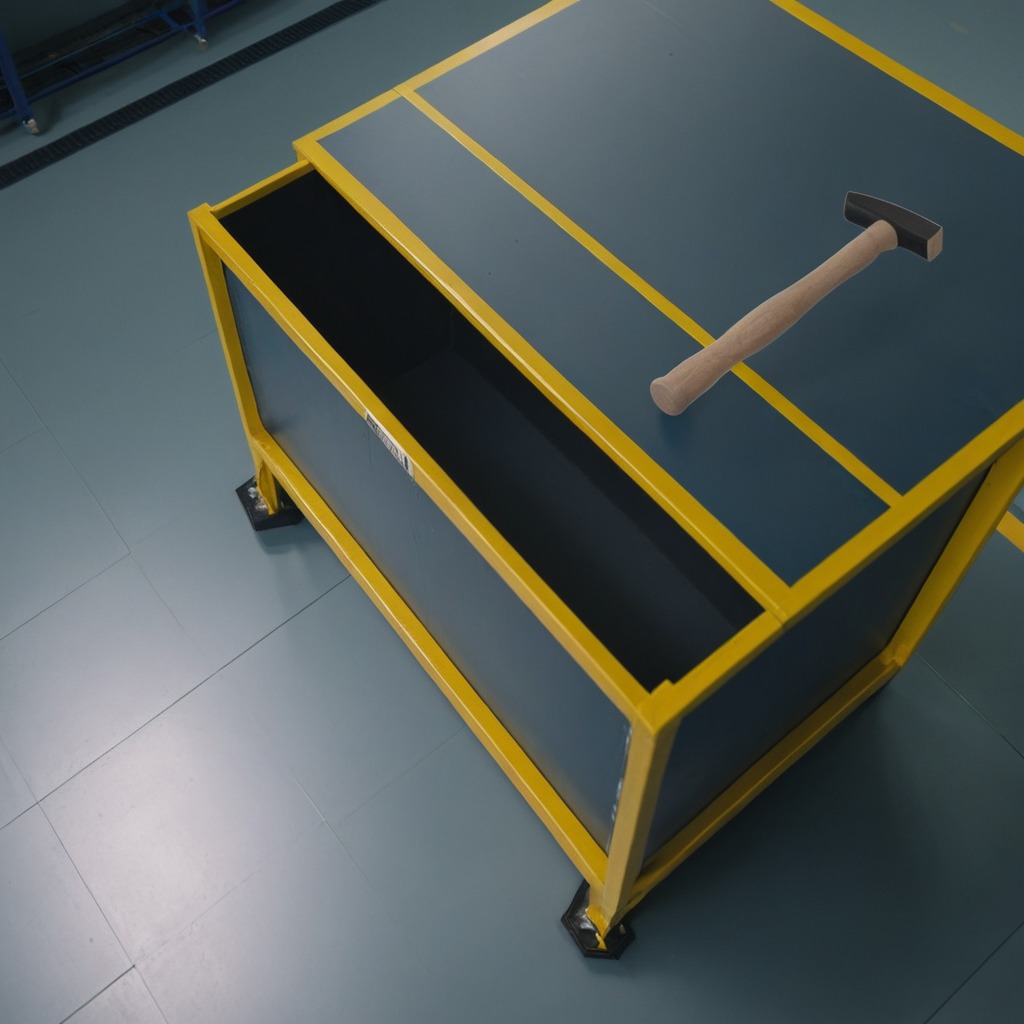
A hammer is lying on a toolbox surface in an airplane hangar workshop.